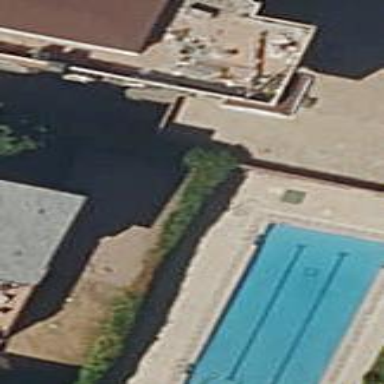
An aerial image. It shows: Swimming pool located in leisure land.